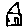
Label: house